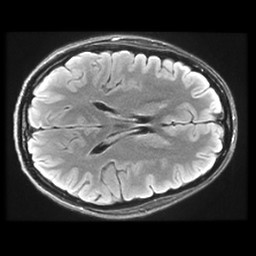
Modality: FLAIR
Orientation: axial
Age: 20
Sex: female
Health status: healthy
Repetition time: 12 s
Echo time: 0.09782 s